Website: crate-barrel
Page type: newsletter-management
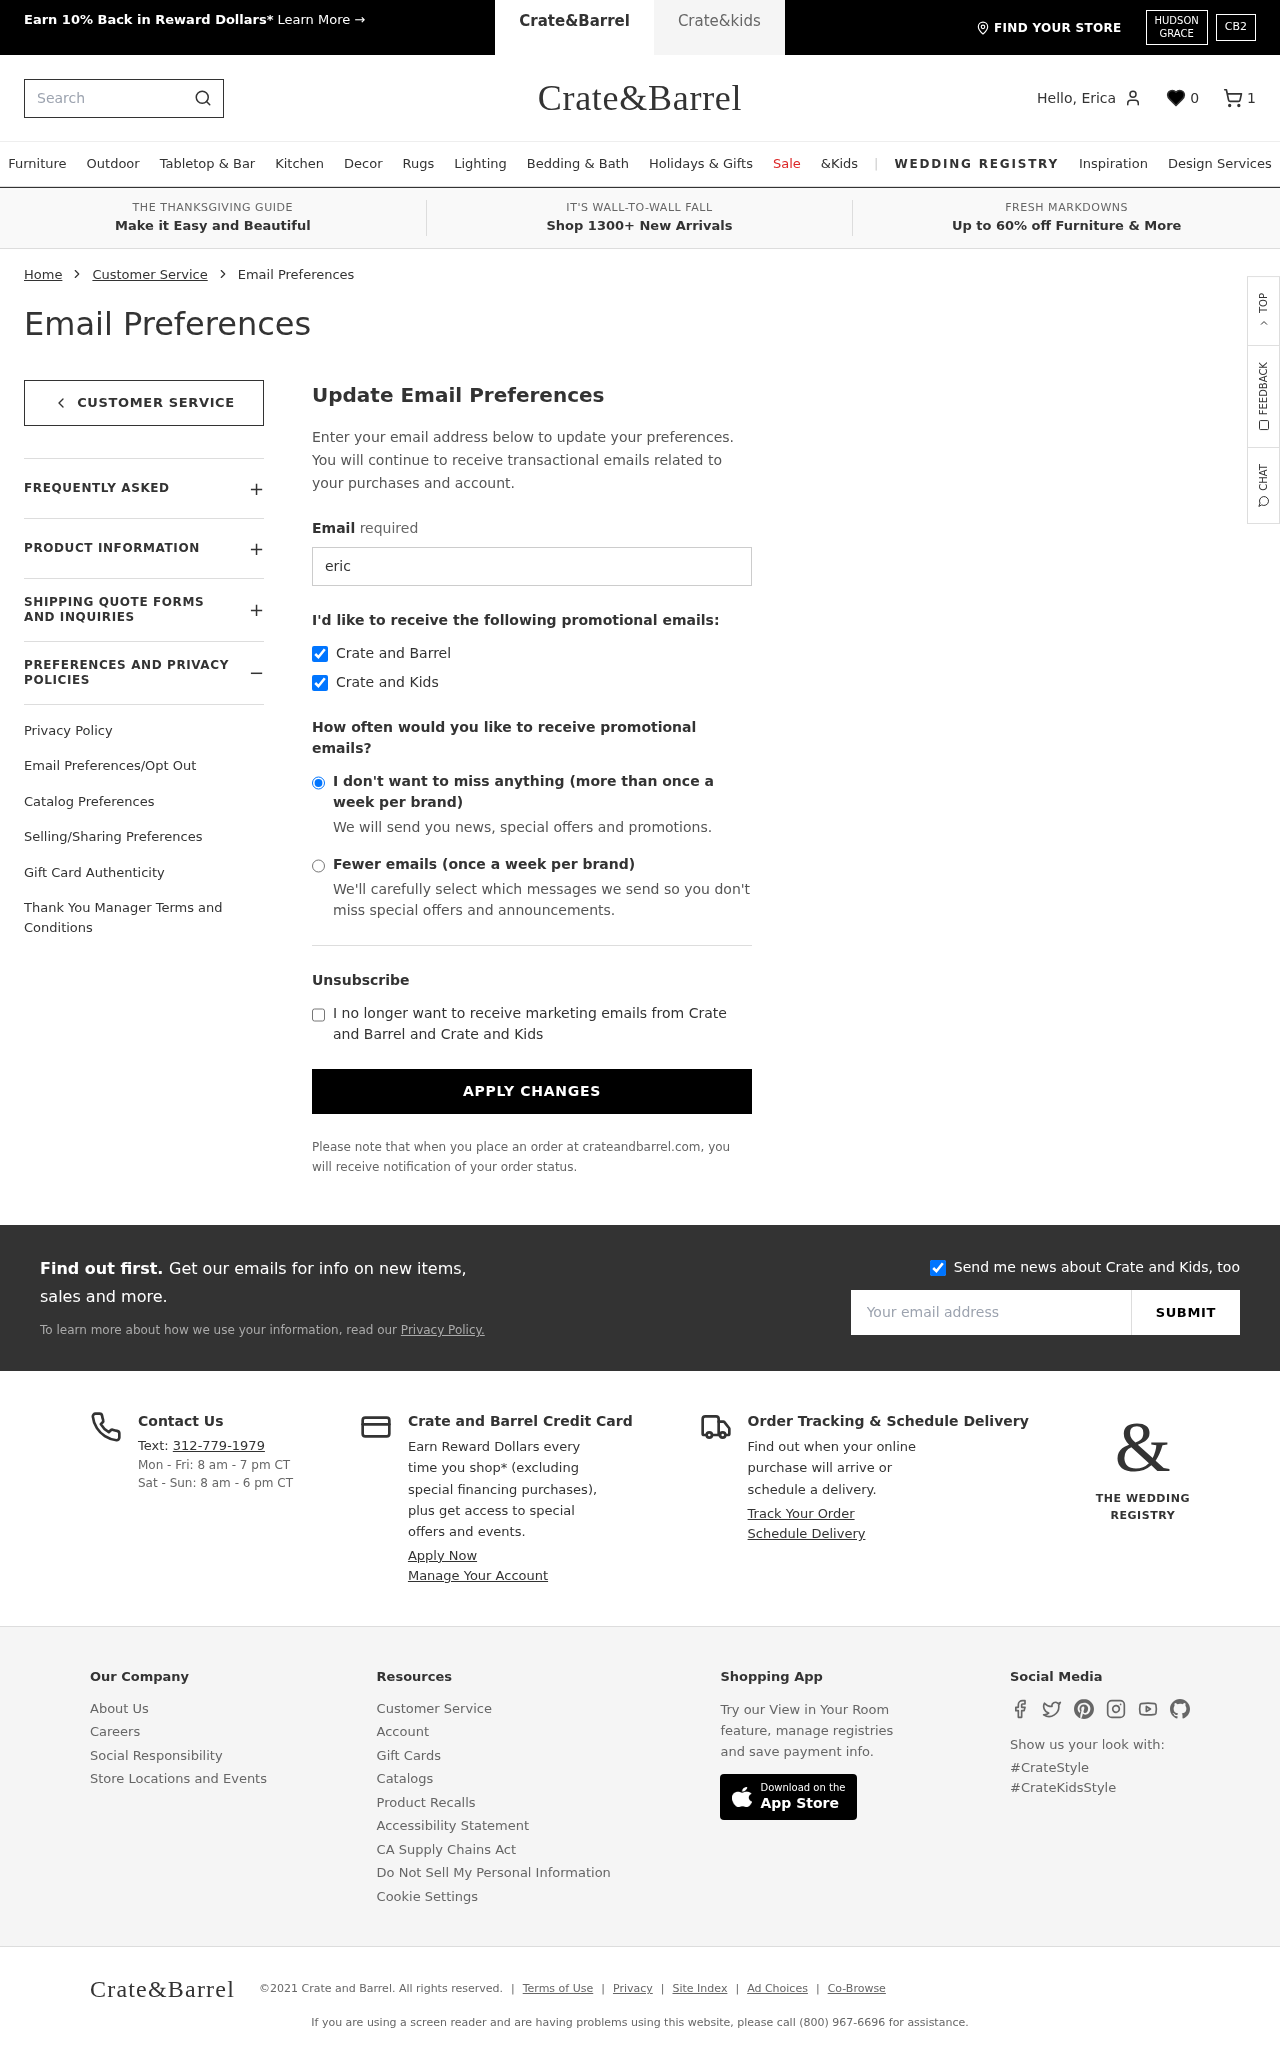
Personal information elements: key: PII_EMAIL
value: erica_jones@yahoo.com
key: PII_FIRSTNAME
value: Erica
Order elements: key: ORDER_NUM_ITEMS
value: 1
Search elements: key: HEADER_SEARCH
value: Search
Other elements: key: FAVORITES_COUNT
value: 0